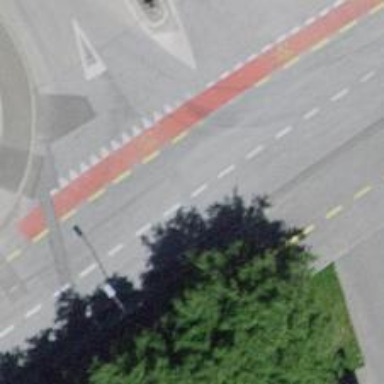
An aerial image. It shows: Residential road with asphalt surface. There is cycle lane on the left and cycle track on the right.